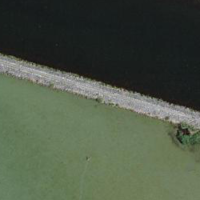
EUNIS habitat code: 14
Species observed at this site:
Corvus corone
Alcedo atthis
Sylvia borin
Sylvia atricapilla
Larus michahellis
Cygnus olor
Ardea alba
Cuculus canorus
Erithacus rubecula
Cyanistes caeruleus
Riparia riparia
Mergus serrator
Calidris ferruginea
Calidris alba
Hydroprogne caspia
Mareca penelope
Calidris alpina
Calidris canutus
Lysimachia vulgaris
Mareca strepera
Locustella naevia
Hirundo rustica
Milvus migrans
Mergus merganser
Sterna hirundo
Arenaria interpres
Calidris pugnax
Phylloscopus trochilus
Motacilla alba
Delichon urbicum
Tachybaptus ruficollis
Certhia brachydactyla
Numenius arquata
Podiceps cristatus
Actitis hypoleucos
Fulica atra
Emberiza citrinella
Dendrocopos major
Urtica dioica
Falco peregrinus
Buteo buteo
Chroicocephalus ridibundus
Phylloscopus collybita
Panurus biarmicus
Falco tinnunculus
Acrocephalus scirpaceus
Charadrius hiaticula
Grus grus
Acrocephalus arundinaceus
Acrocephalus schoenobaenus
Anas platyrhynchos
Aythya fuligula
Fringilla coelebs
Streptopelia turtur
Columba palumbus
Chlidonias niger
Phalacrocorax carbo
Egretta garzetta
Larus argentatus
Anser anser
Ichthyaetus melanocephalus